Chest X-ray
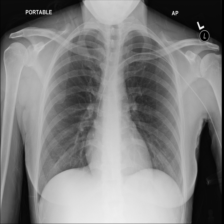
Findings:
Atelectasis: negative
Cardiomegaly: negative
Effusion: negative
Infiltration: negative
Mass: negative
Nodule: negative
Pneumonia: negative
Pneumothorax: negative
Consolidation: negative
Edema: negative
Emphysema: negative
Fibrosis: negative
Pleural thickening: negative
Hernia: negative